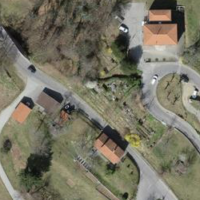
EUNIS habitat code: 52
Species observed at this site:
Phytolacca americana
Impatiens balfourii